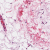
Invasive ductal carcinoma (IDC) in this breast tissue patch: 0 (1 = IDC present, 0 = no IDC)